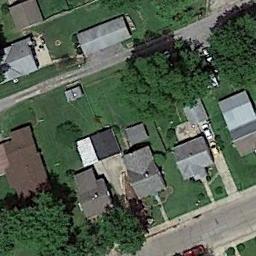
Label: medium_residential